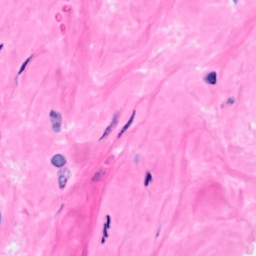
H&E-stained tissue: Breast